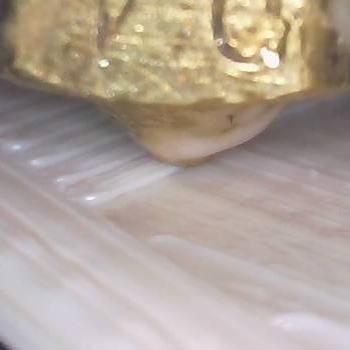
Flow rate: 39%